Field crop: tomato
Growth stage: 1
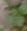
Species: solanum